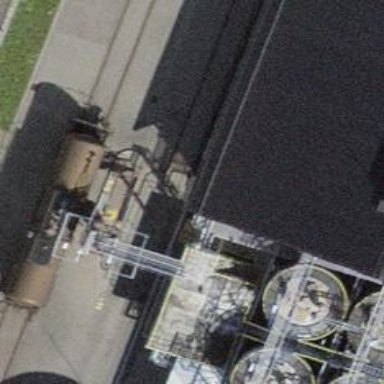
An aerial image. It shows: Rail spur service.